Question: I'm trying to delete an object in my asp.net MVC3/Code-first Entity Framework application, but I don't seem to have the necessary options, as it brings up a "does not contain a definition for DeleteObject" error. Anyone know if I'm missing an assembly reference. Here is my repository code:
'''
private dbContext db = new dbContext();
public void DeleteAccessDetails(AccessDetails details)
{
db.DeleteObject(details); //error here as DeleteObject isn't recognised
}
'''
Here are my references:
'''
using System;
using System.Collections.Generic;
using System.Linq;
using System.Web;
using MySite.Models;
using System.Data;
using System.Data.Objects;
using System.Web.Mvc;
using System.Data.Entity;
'''
I thought having System.Data.Entity would have been enough to bring up DeleteObject, but intellisense is hardly bringing up any options - only Dispose, Entry, SaveChanges and Set
Edit: Here is also my code for accessing the repository:
'''
Repository rep = new Repository();
AccessDetails paymentUpdate = rep.GetPaymentByID(item.AccessDetailsTableID);
rep.DeleteAccessDetails(paymentUpdate);
'''
Edit 2: Here is an image of my references folder:

Thanks
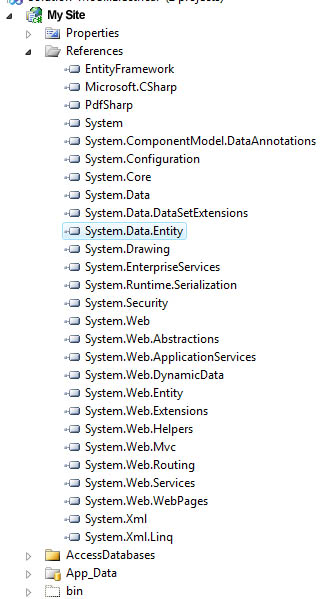
Answer: The documentation for the DbContext in EF4.1 seems to show that it doesn't include a delete method on that class: <URL>...
This question looks similar - might be some help: <URL>